四年级 · 度量几何学
一块长方形的玉米地, 长 4 千米, 宽 3 千米.

（1）这块地的面积是多少平方千米？合多少公顷?

（2）如果每平方千米地施化肥 10 吨，这块地需多少吨化肥?
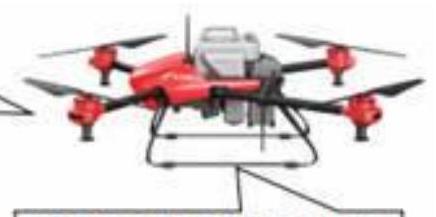
答案: (1) 解: $4 \times 3=12$ (平方千米)

12 平方千米 $=1200$ 公顷

答: 这块小麦地的面积是 12 平方千米, 合 1200 公顷。

(2) 解: $12 \times 10=120$ (吨)

答: 这块小麦地需要化肥 120 吨。
解析: 答案: (1) 解: $4 \times 3=12$ (平方千米)

12 平方千米 $=1200$ 公顷

答: 这块小麦地的面积是 12 平方千米, 合 1200 公顷。

(2) 解: $12 \times 10=120$ (吨)

答: 这块小麦地需要化肥 120 吨。